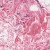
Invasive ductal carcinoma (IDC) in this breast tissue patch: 0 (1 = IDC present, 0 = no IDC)